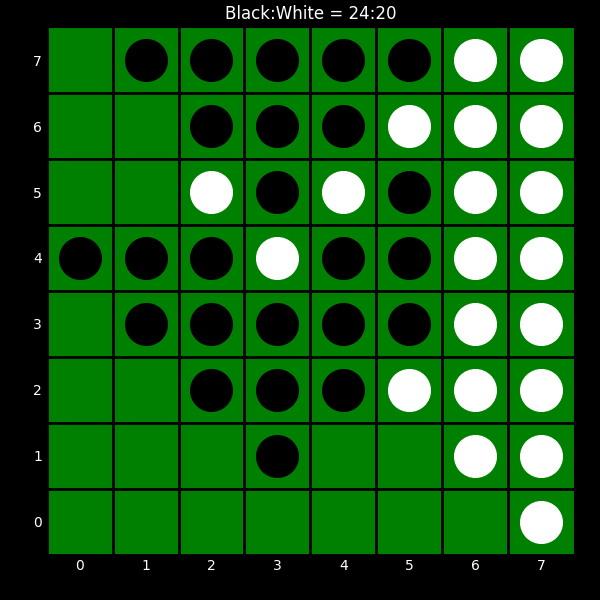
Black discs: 24
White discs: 20